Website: home-depot
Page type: address-validator
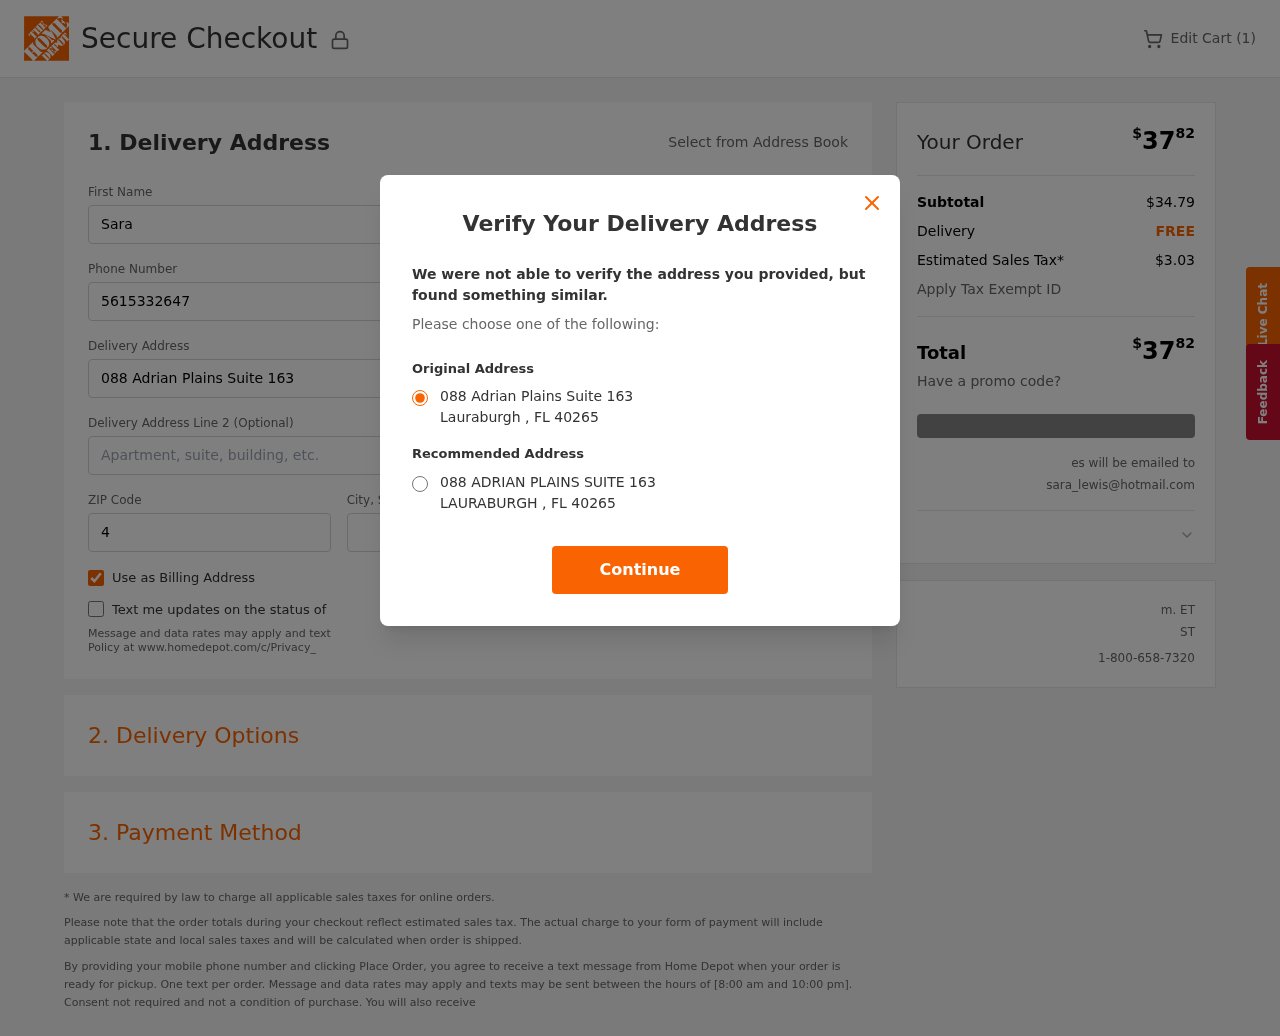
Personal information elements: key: PII_CITY
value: Lauraburgh
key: PII_EMAIL
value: sara_lewis@hotmail.com
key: PII_POSTCODE
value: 40265
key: PII_STATE_ABBR
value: FL
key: PII_STREET
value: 088 Adrian Plains Suite 163
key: PII_FIRSTNAME
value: Sara
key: PII_LASTNAME
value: Lewis
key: PII_PHONE
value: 5615332647
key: PII_CITY_STATE
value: Lauraburgh, FL
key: PII_STREET_ALT
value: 088 ADRIAN PLAINS SUITE 163
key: PII_CITY_ALT
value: LAURABURGH
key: PII_POSTCODE_FULL
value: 40265
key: PII_POSTCODE_NUMERIC
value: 40265
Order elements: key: ORDER_NUM_ITEMS
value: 1
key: ORDER_TOTAL
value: $3782
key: ORDER_SUBTOTAL
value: $34.79
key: ORDER_SHIPPING_COST
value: FREE
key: ORDER_TAX
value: $3.03